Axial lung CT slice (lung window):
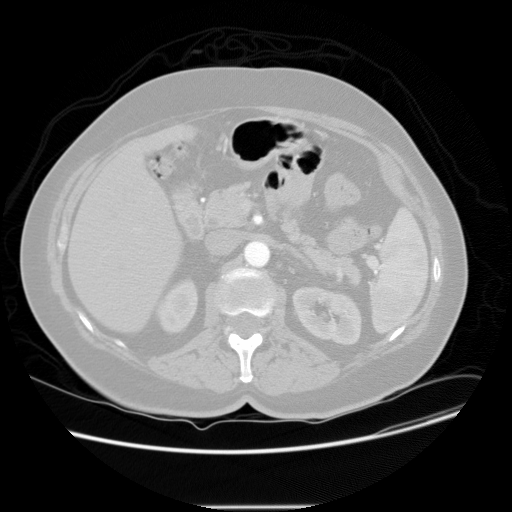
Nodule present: no